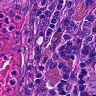
Metastatic tissue present: no